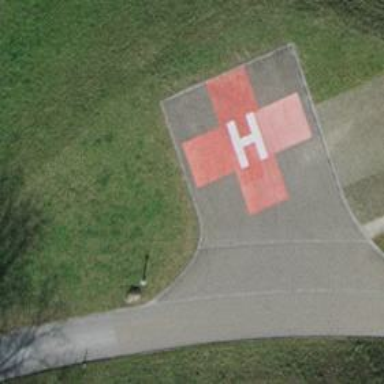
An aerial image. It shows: Image of helipad at airport.